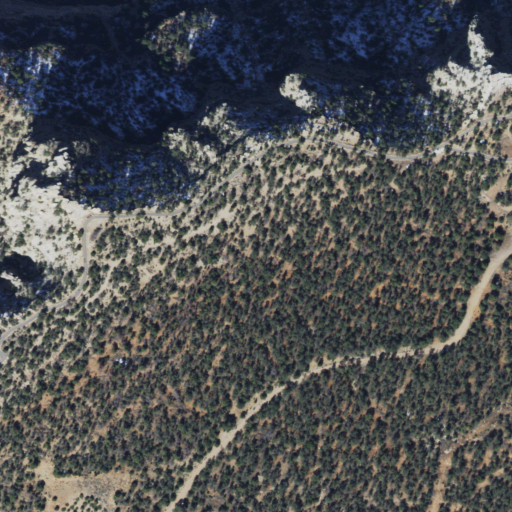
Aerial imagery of mountain in Arizona named Grandeur Point containing evergreen forest and shrub